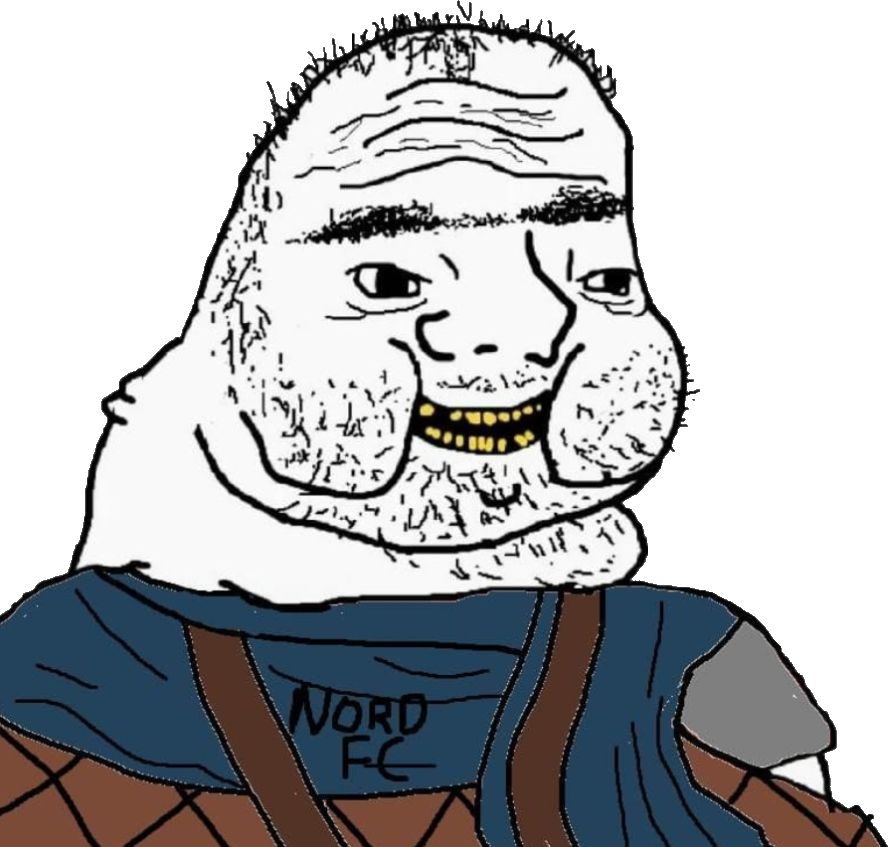
Label: 5_Brainlet